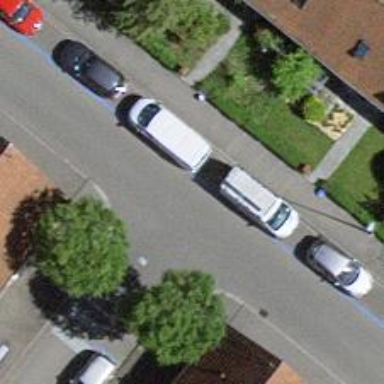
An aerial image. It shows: Asphalt road designated as living street.